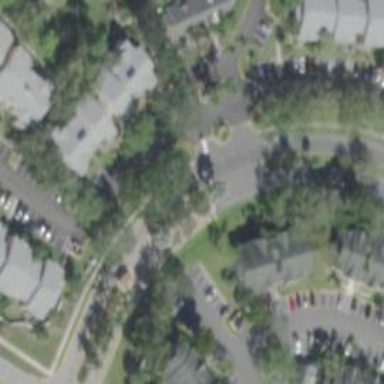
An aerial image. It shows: Residential road that intersects with roundabout.